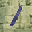
Label: 1